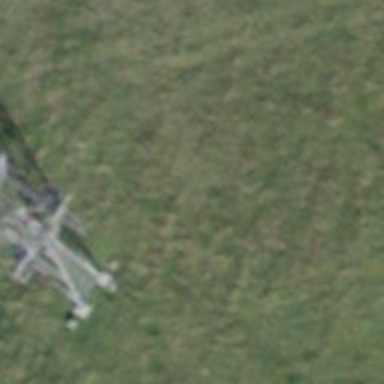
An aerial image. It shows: Pylon used for aerialway.